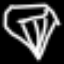
Label: diamond